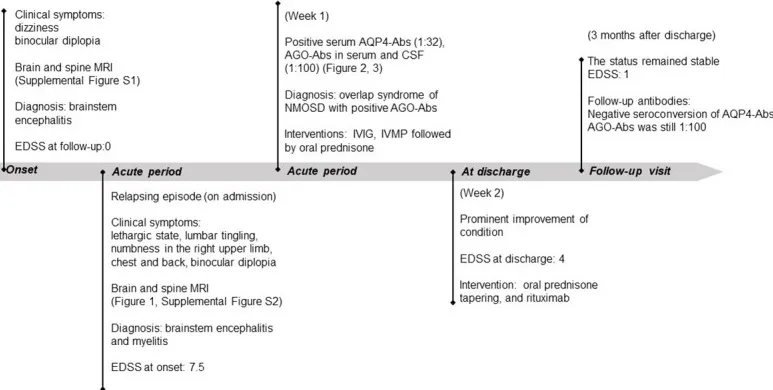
Timeline of the patient, with relevant episode and intervention data. IVIG, intravenous immunoglobulin; IVMP, intravenous methylprednisolone; EDSS, expanded disability status scale.
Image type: chart (chart)